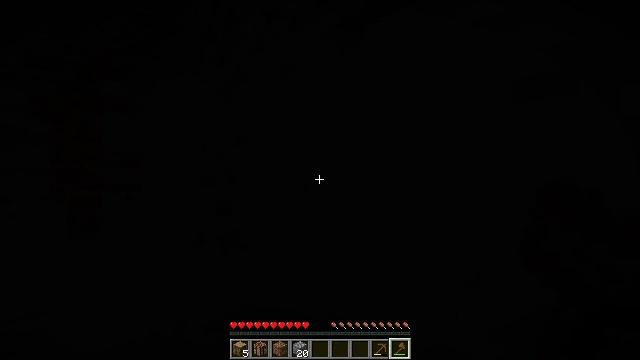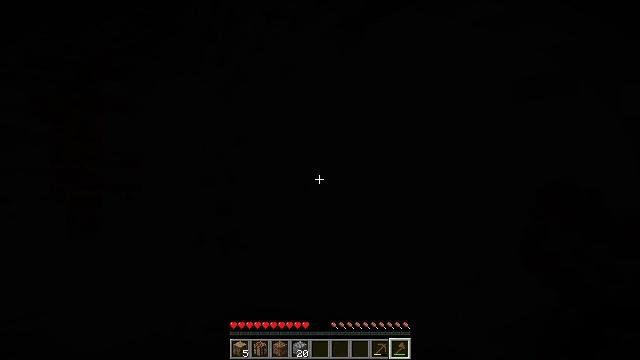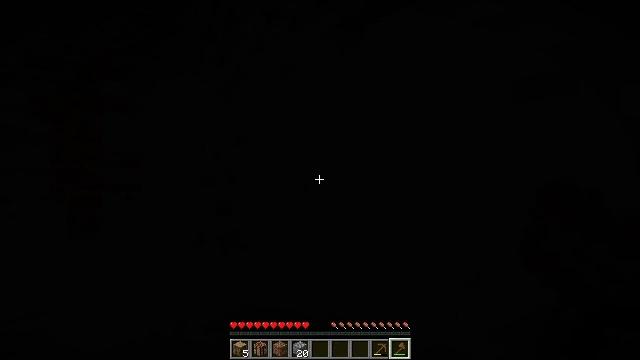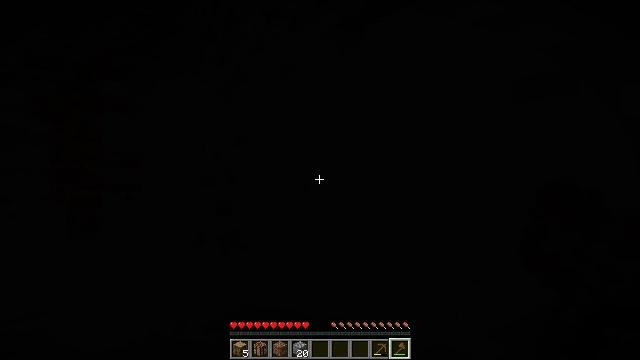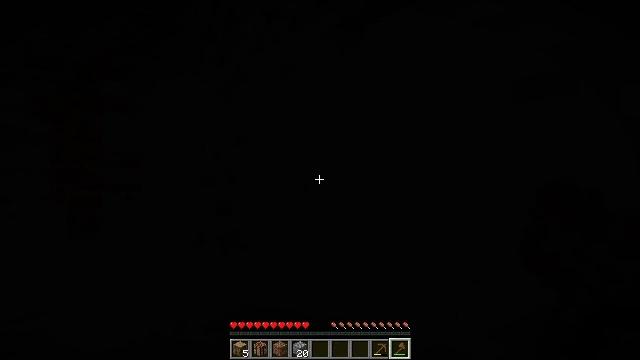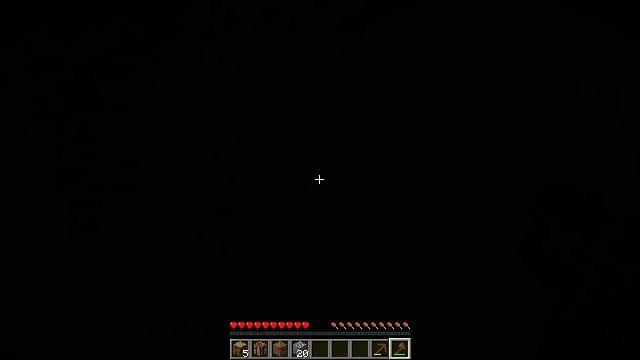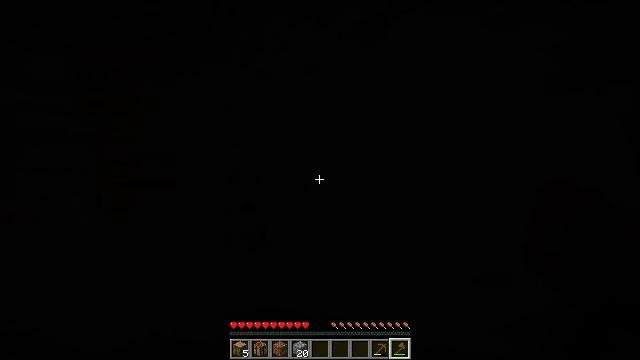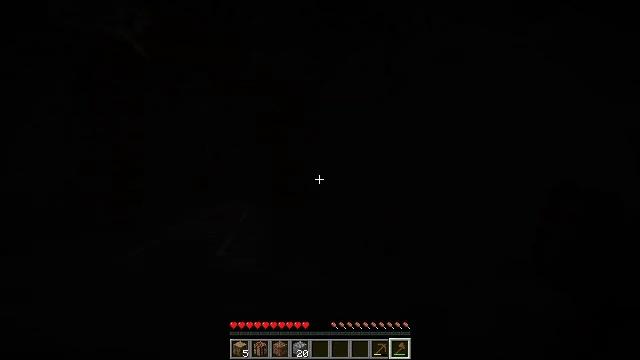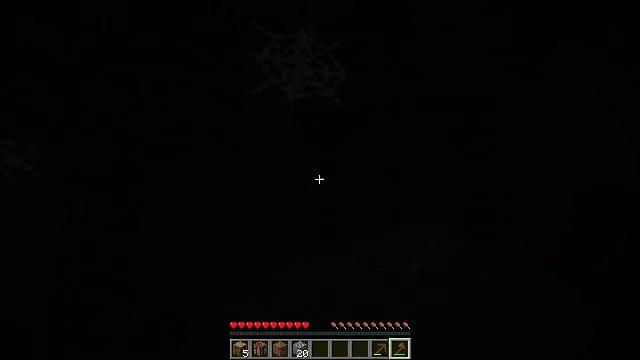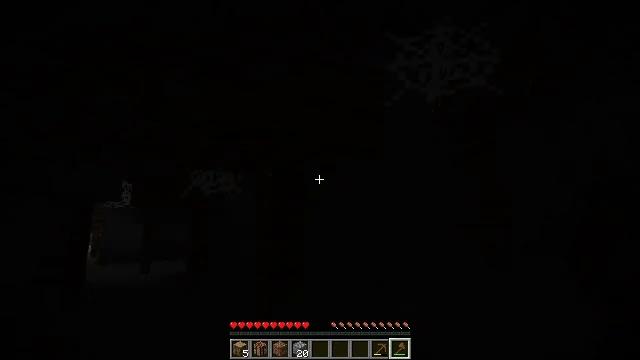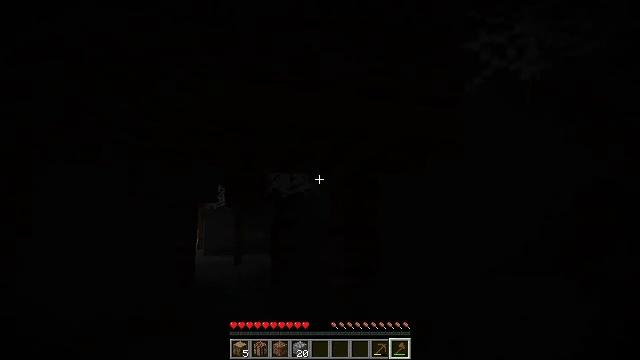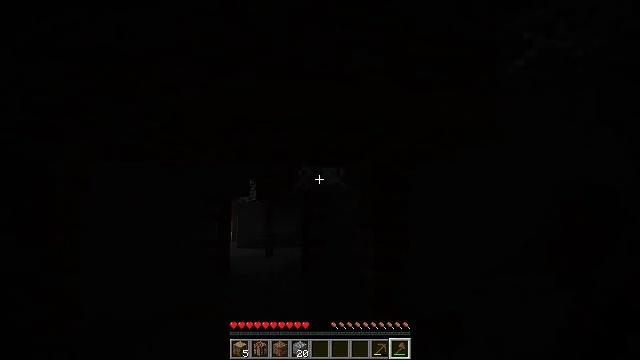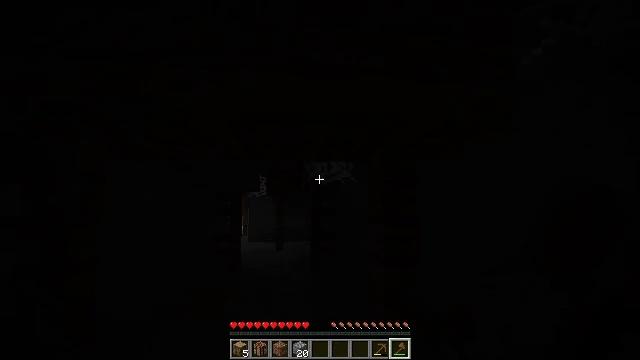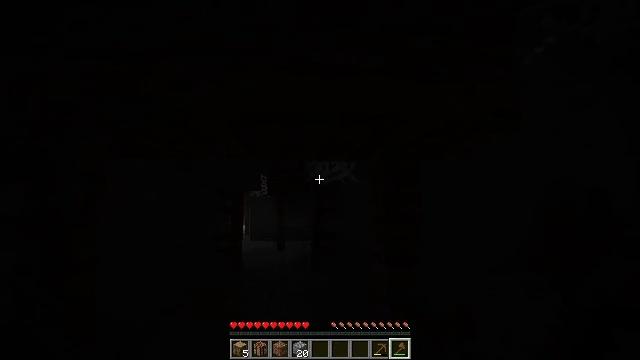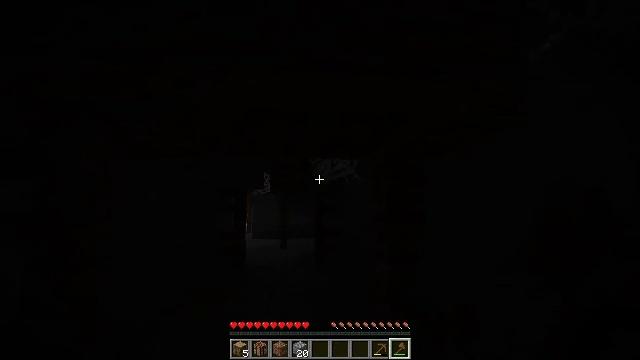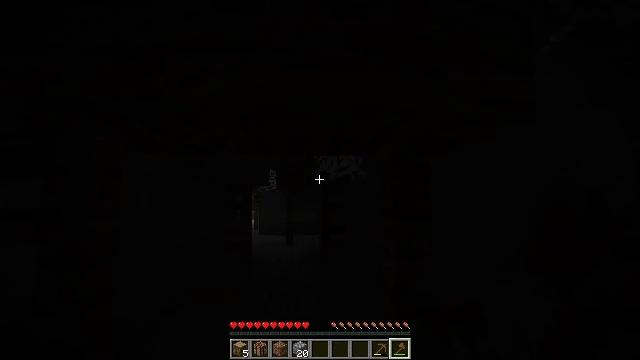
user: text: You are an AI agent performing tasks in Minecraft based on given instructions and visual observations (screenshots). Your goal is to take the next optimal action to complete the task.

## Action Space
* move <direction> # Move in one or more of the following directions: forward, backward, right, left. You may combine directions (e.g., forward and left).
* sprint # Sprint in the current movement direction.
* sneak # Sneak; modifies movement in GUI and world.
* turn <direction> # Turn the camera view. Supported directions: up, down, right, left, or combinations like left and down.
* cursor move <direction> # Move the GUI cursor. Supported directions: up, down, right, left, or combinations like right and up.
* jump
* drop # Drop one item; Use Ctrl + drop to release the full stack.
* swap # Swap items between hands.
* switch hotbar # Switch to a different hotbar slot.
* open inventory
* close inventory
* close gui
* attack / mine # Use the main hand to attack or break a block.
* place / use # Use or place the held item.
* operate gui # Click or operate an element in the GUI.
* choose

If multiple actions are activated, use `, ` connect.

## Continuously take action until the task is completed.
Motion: motion action
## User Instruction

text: Digging the cobblestone underground.
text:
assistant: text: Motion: no_op
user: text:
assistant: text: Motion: no_op
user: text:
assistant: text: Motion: no_op
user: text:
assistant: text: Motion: no_op
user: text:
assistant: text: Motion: no_op
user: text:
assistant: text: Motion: turn left
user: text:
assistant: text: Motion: turn left and up
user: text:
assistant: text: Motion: turn left and up
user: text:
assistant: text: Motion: turn left and up
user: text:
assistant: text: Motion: turn left
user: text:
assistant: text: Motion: turn left and down
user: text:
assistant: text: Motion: turn left and down
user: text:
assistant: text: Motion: no_op
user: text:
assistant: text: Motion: no_op
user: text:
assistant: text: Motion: turn left
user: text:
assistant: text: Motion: no_op
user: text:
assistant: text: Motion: no_op
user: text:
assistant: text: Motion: no_op
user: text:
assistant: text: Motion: no_op
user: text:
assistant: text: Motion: no_op
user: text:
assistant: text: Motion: move forward, turn down
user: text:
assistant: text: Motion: move forward, turn left and down
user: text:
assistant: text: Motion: move forward, turn down
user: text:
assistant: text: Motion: move forward
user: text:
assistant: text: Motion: move forward
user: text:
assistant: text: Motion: move forward
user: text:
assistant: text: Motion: move forward
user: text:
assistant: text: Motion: move forward
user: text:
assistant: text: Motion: move forward
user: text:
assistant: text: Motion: turn right